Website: bh-photo
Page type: address-validator
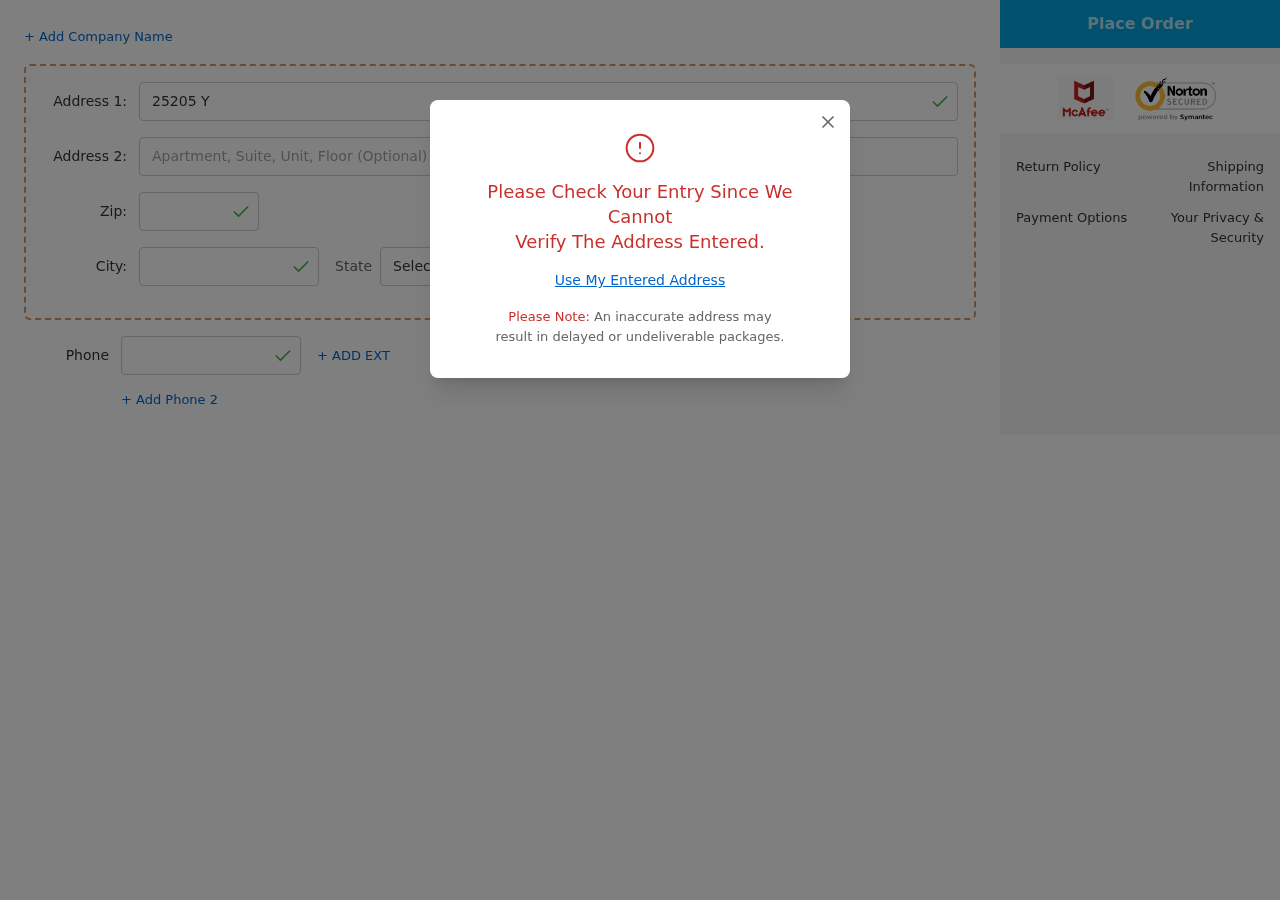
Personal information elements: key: PII_CITY
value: New Josemouth
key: PII_PHONE
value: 7307871925
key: PII_POSTCODE
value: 10533
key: PII_STATE_ABBR
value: OR
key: PII_STREET
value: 25205 Yang Fields
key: PII_STREET2
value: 8735 Bell Village Apt. 680